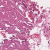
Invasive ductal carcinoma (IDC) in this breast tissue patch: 0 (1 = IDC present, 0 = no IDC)